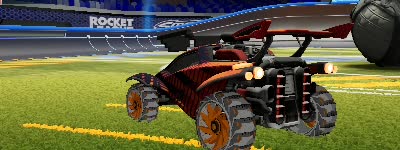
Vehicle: octane